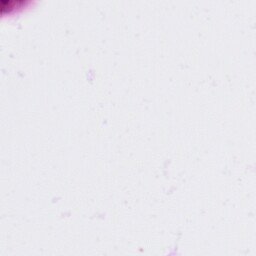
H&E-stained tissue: Colon